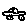
Label: car